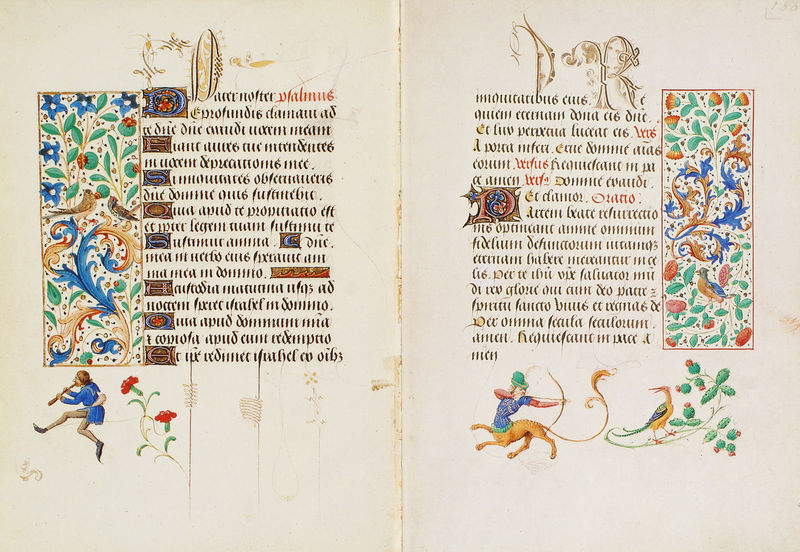
Titel: Stundenbuch der Maria von Burgund
Künstler: Liévin van Lathem
Institution: Wien, Österreichische Nationalbibliothek
Schlagwörter: blau, rot, gold, bogen, farben, text, koloriert, flöte, pan, pfeil, latein, buchmalerei, bluemen, ornamentil